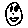
Label: smiley face